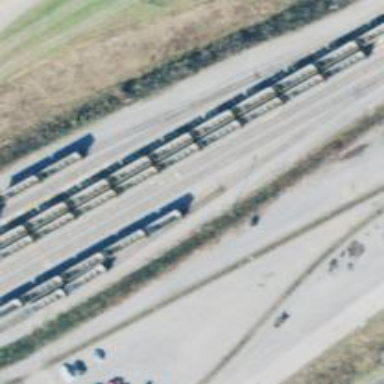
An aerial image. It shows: Spur railway service for freight transportation with rails made of ash.